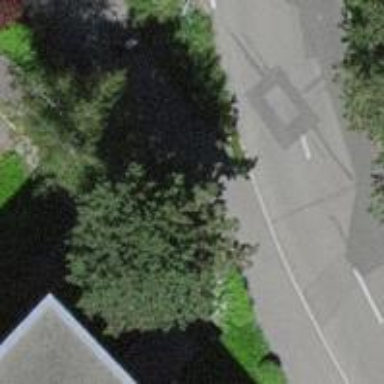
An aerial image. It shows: Post box is visible.